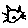
Label: cat